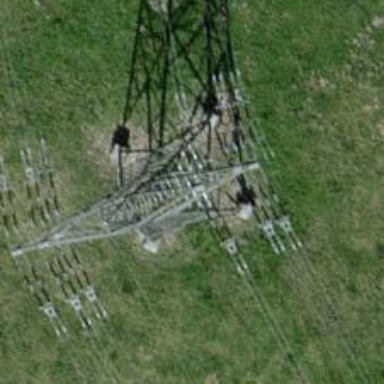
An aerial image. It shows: Power line is depicted.